Question: I think the problem first occurred after I updated Xcode to version 5.0.2:

Whichever scheme I set in Xcode - whether it's iOS 5.0, 5.1 or 7.0 - when I build and run the project the simulator always launches my app in an iOS 7.0.3 environment (that's what the simulator's windows title states). So there is no way to test my app for downwards compatibility.
What's the problem here?
Is there some other trick that I need to perform in order to simulate my app in an iOS 5.1 environment?
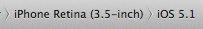
Answer: After searching for solutions for hours I finally found the reason why I cannot select other iOS versions in the Simulator:
In <URL> an Apple employee states:
> The iOS 5 simulators do not work on OS X 10.9 (Mavericks).
and he says the reason for that is:
> The iOS simulator does not duplicate some of the low-level parts of iOS. For example, it uses the host OS X's kernel instead of trying to virtualize the iOS kernel. The iOS simulator requires that these subsystems look sufficiently similar between the simulated iOS and the host OS X. When a new host OS X changes too much it can break old simulators. At that point somebody makes an engineering and cost decision to either update the old simulator or drop support for it.
So if you have installed Mavericks (and do not downgrade if that's even possible) you have no option to run the Simulator with iOS versions < 6.